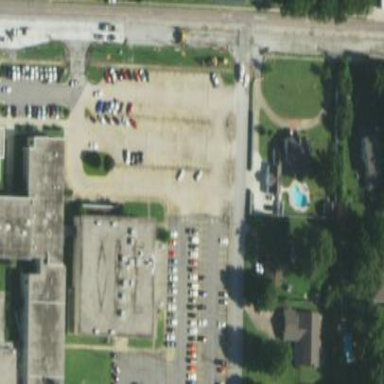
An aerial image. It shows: Parking area.